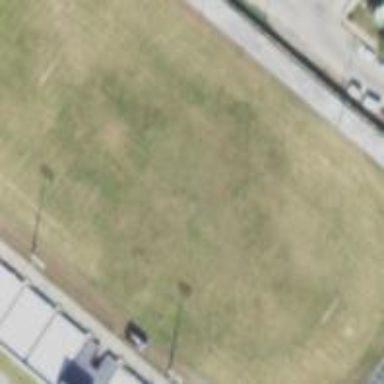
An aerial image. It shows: Football pitch for leisure land.